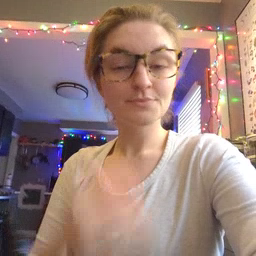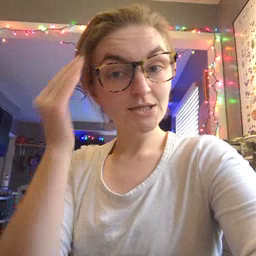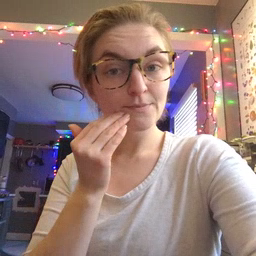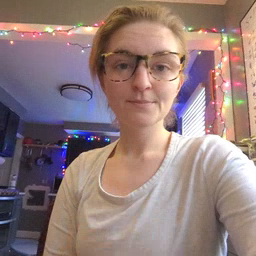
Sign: head